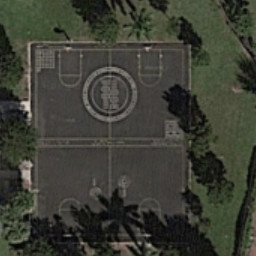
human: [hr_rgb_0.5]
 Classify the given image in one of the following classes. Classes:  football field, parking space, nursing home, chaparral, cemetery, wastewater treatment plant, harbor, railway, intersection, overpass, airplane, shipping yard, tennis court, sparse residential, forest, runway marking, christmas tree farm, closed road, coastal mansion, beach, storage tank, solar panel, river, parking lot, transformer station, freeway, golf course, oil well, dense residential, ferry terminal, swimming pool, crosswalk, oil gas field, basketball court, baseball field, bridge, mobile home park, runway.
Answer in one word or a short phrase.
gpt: basketball court